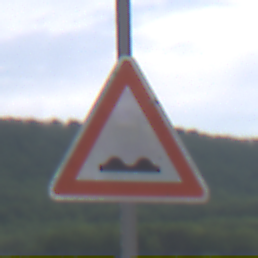
Verkehrszeichen: UnebeneFahrbahn
Umgebung: Outdoor, RoadRail
Tageszeit: Midday
Wetter: PartlyCloudy
Licht: Natural
Jahreszeit: NotSpecified
Kontrast: LowContrast